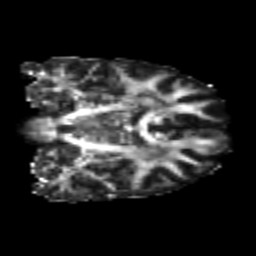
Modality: FA
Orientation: coronal
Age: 24
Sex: male
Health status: healthy
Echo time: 0.074 s